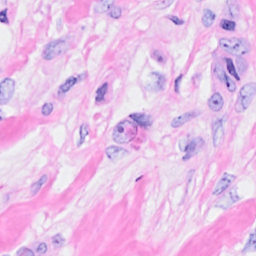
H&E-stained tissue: Breast